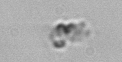
Label: detritus